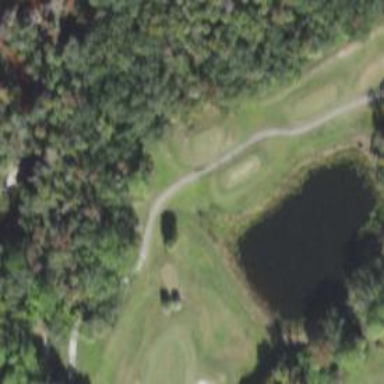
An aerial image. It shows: Water hazard on golf course. The hazard is natural water feature.